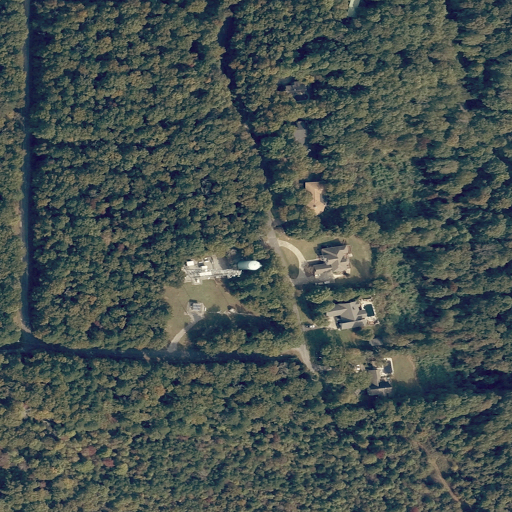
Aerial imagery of mountain in Alabama named July Mountain containing deciduous forest, open development, low intensity development, pasture, and medium intensity development